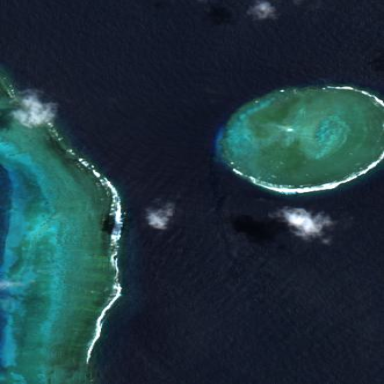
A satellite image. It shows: Beautiful reef in its natural habitat.